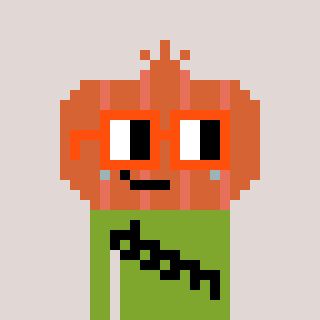
a pixel art character with square orange glasses, a onion-shaped head and a slimegreen-colored body on a warm background